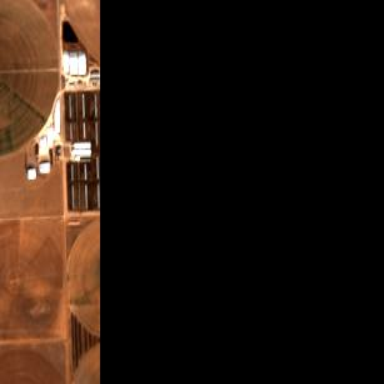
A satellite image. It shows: Feedlot in farmyard.